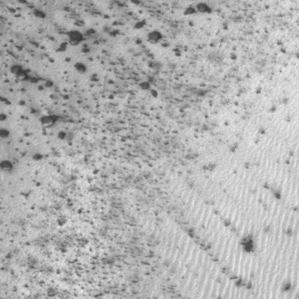
Label: frost